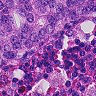
Metastatic tissue present: yes